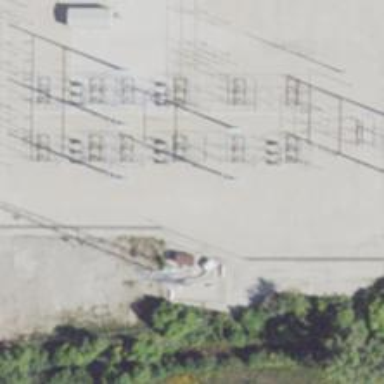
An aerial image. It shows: Switch for power supply.